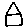
Label: house